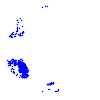
Particle: electron